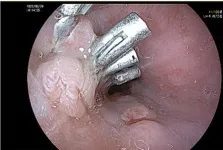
(C) A well-closed, scar-like hyperplasia at the site of the primary rupture of the lower esophagus.
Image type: endoscopy (arthroscopy)